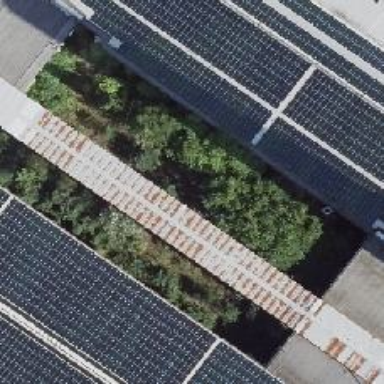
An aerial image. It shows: Solar power generator using photovoltaic method with solar photovoltaic panel types.